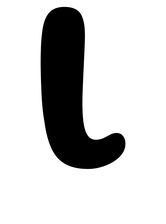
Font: Gluten_SemiBold